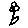
Label: flower